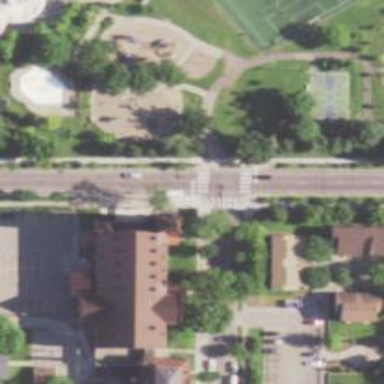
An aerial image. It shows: Crossing on footway.